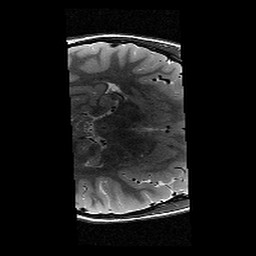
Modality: T2w
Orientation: axial
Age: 12
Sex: female
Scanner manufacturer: siemens
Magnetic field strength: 3 T
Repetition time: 9.23 s
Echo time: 0.067 s